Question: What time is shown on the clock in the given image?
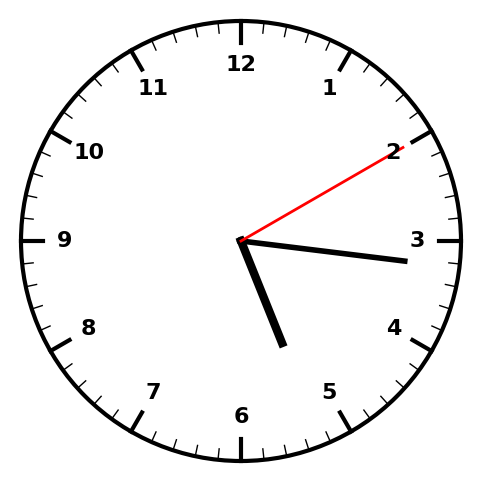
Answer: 05:16:10